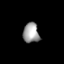
Tissue: lung
Cell type: Epithelial cells
Senescence score: 0.2157
Nuclear area (px): 319
Mean DAPI intensity: 157.094